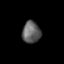
Tissue: lung
Cell type: Epithelial cells
Senescence score: 0.2141
Nuclear area (px): 392
Mean DAPI intensity: 96.14